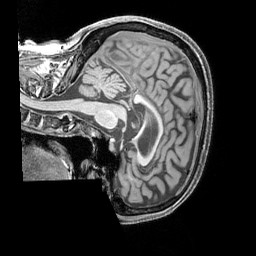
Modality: T1w
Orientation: sagittal
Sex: female
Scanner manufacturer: siemens
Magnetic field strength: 3 T
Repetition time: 2.3 s
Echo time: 0.00226 s